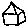
Label: house